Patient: sex F, age 77
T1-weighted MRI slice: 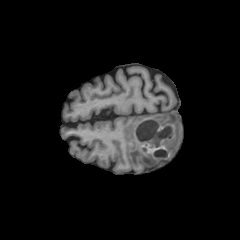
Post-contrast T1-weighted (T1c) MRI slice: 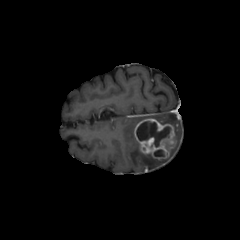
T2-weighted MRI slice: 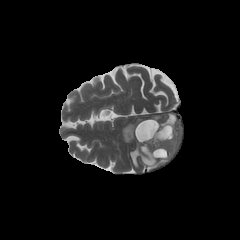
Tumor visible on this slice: yes
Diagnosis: Glioblastoma, IDH-wildtype
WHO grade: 4